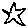
Label: star